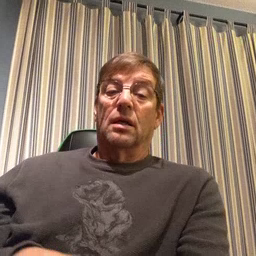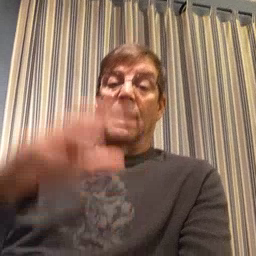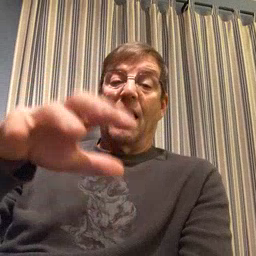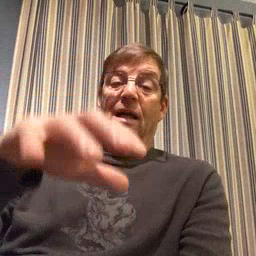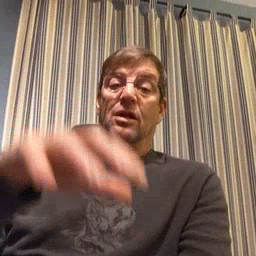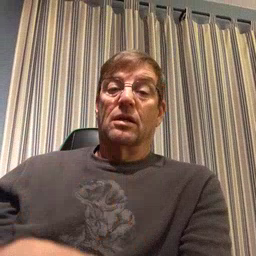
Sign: alligator